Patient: sex M, age 74
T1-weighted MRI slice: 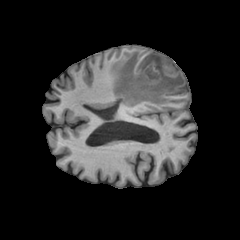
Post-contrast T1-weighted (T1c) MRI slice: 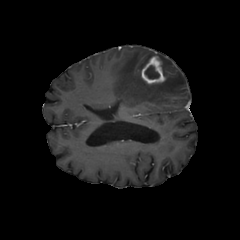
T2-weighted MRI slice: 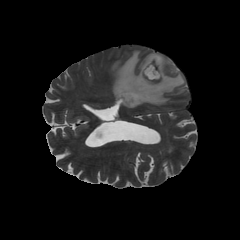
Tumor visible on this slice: yes
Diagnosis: Glioblastoma, IDH-wildtype
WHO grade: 4